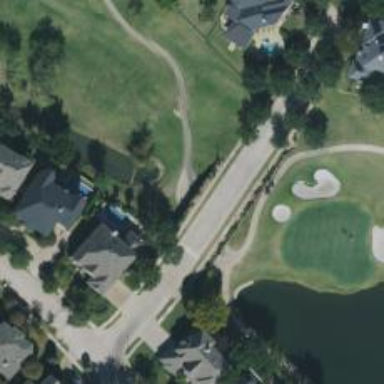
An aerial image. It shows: Footway road used also as golf cart path.